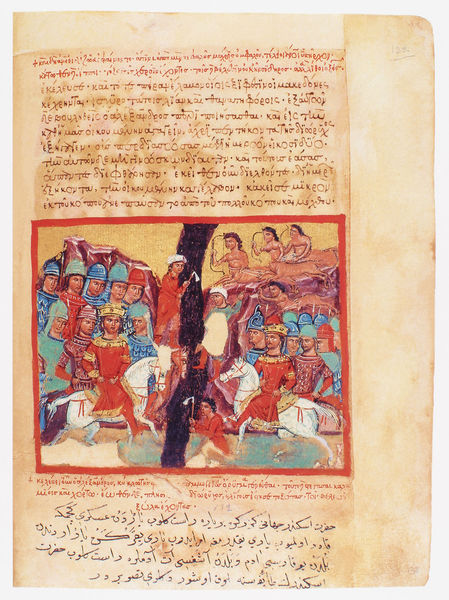
Titel: Der griechische Alexanderroman
Institution: Venedig, Hellenic Institute Codex Gr. 5
Schlagwörter: baum, blau, kampf, fluss, menschen, bunt, rot, rahmen, krone, pferd, pferde, reiter, papier, könig, buch, text, arabisch, axt, griechisch, zentaur, könige, beil, miniatur, handschrift, buchmalerei, byzanz, byzantinisch, illumination, illuminiert, zweisprachig, justinian